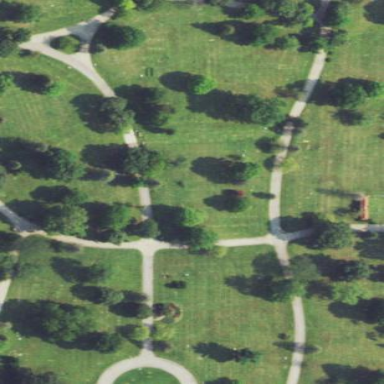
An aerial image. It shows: Cemetery.